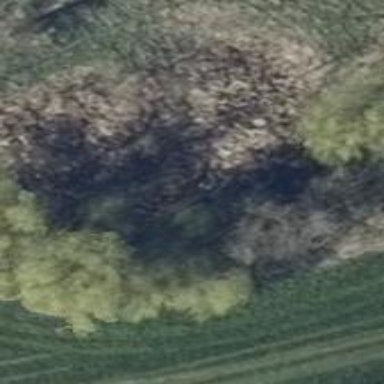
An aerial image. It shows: Wetland area.